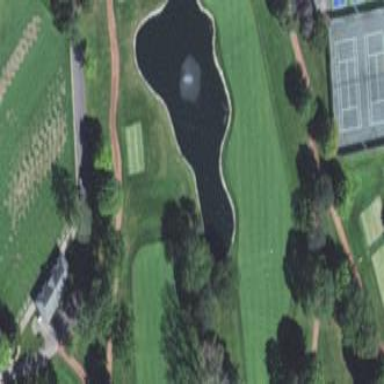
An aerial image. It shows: Water hazard on golf course. The hazard is natural water feature.